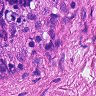
Metastatic tissue present: no